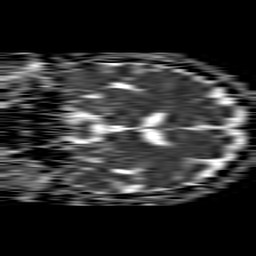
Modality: ADC
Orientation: coronal
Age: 68
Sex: female
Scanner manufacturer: philips
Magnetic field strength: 1.5 T
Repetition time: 4.6 s
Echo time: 0.08528 s